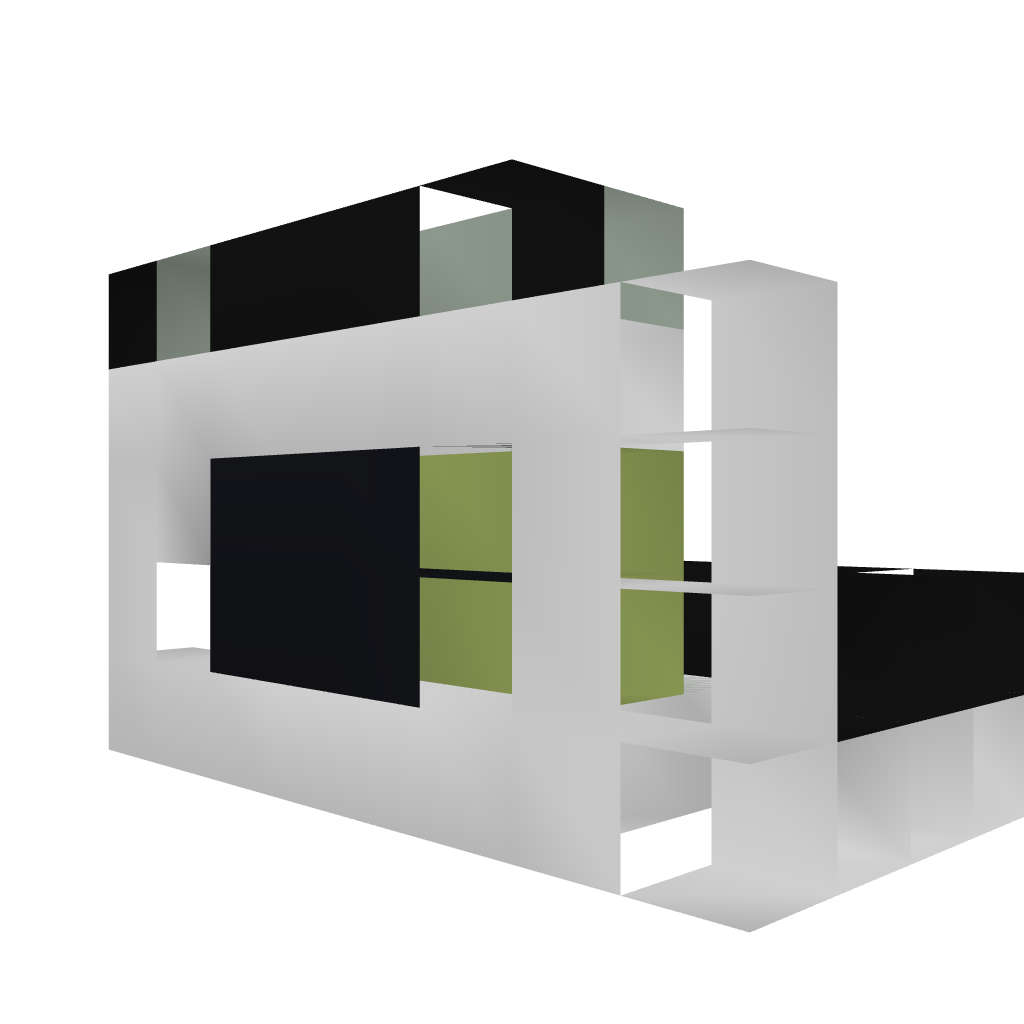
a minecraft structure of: small redstone tv 4 a house